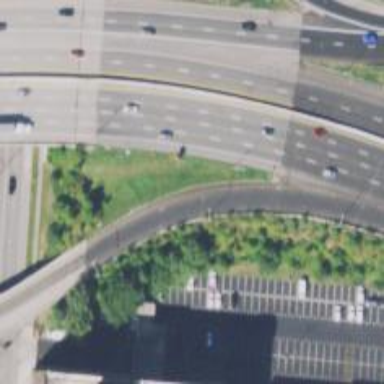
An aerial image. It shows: Motorway link with embankment beside it.